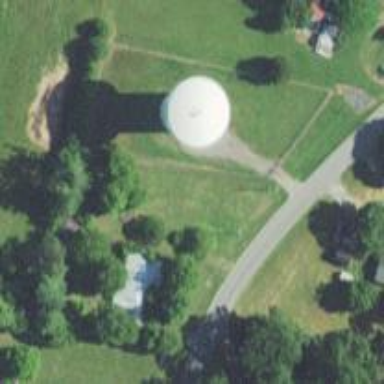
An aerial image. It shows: Water tower that is man-made.